Field crop: maize
Growth stage: 2
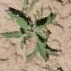
Species: atriplex